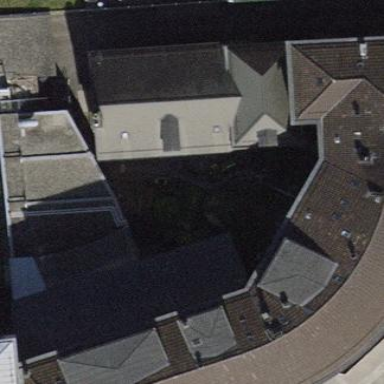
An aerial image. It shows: Pyramidal roof made of roof tiles tops the apartments building.